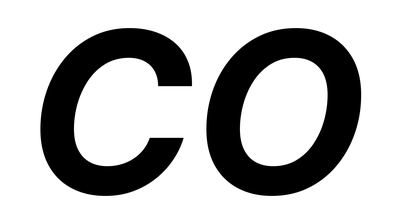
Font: Inter-Italic_Bold_Italic